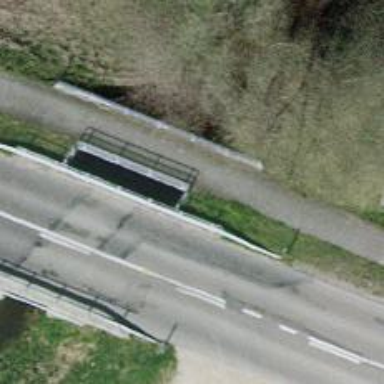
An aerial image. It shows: Bridge for cycleway.